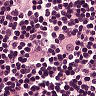
Metastatic tissue present: no